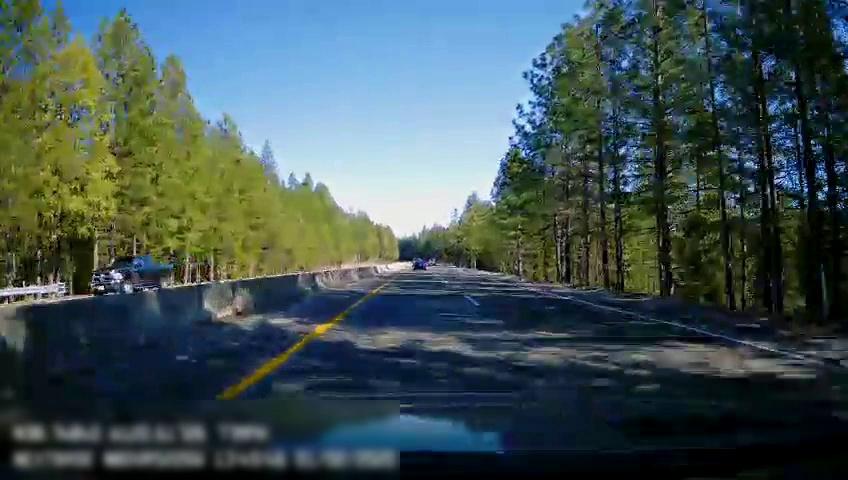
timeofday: Day
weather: Sunny
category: Drivable Space
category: Vehicles | Car
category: Vehicles | Truck
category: Lanes | Current Lane
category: Lanes | Current Lane
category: Lanes | Alternate Lane